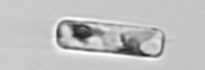
Label: Guinardia_delicatula